Question: How can i center the content of JTable Header which has a nimbus look and feel? I tried to use DefaultTableCellHeaderRenderer, but it look like this;

is there any way to make them all look like PARENT_ID column's and centered?
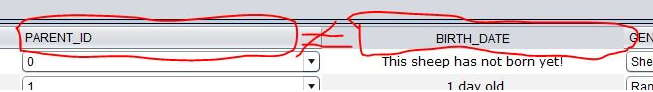
Answer: This <URL> shows one approach. By using the table header's 'DefaultTableCellRenderer', it minimizes the impact on the UI delegate's appearance.